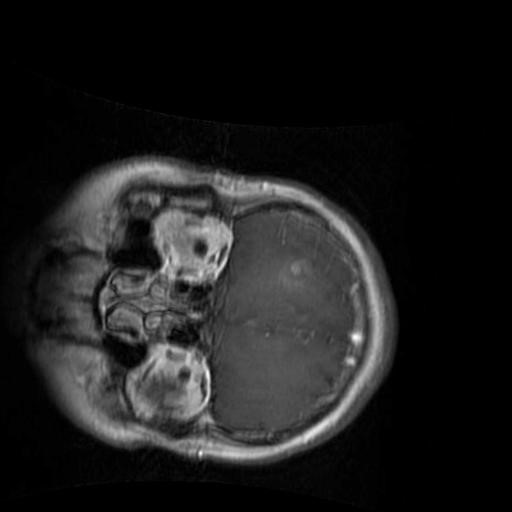
Label: brain_glioma